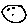
Label: moon